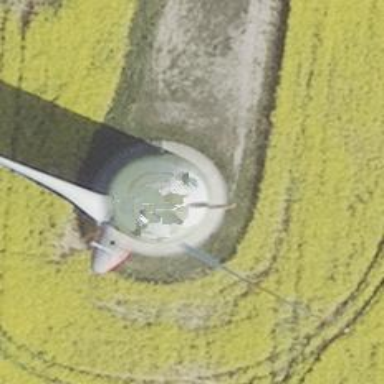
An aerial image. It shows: Wind generator powered by wind. The generator type is horizontal axis and it uses wind turbines.